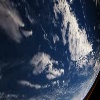
Label: cloud